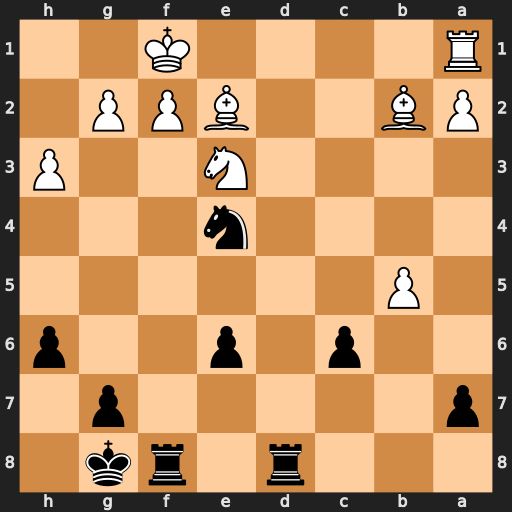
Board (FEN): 3r1rk1/p5p1/2p1p2p/1P6/4n3/4N2P/PB2BPP1/R4K2
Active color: b
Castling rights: -
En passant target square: -
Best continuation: Rxf2+ Ke1 Rd2 Bf1 Rxb2